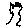
Label: tree